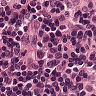
Metastatic tissue present: no